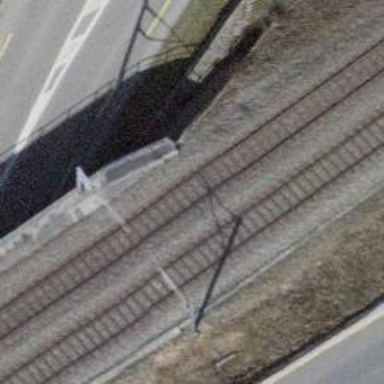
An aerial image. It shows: Bridge with electrified rail tracks and contact line.